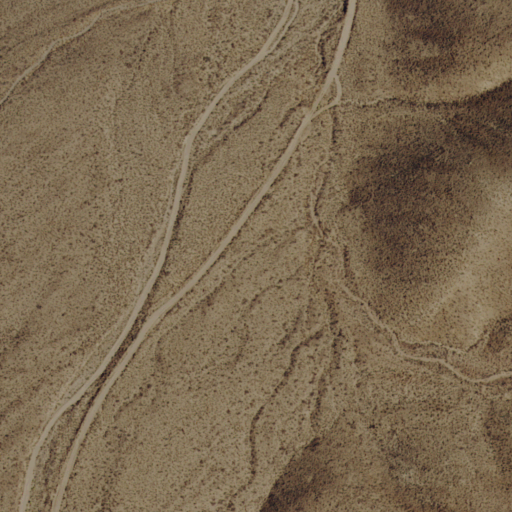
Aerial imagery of valley in Nevada named Little Huntoon Valley containing only shrub